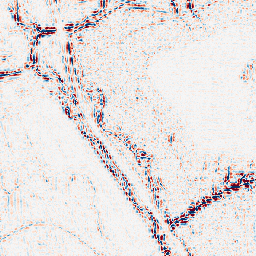
Category: wavelet
Decomposition family: wavelet_biorthogonal
Decomposition parameters: wavelet: bior2.4
level: 2
Upsampling method: sinc_blackman
Upsampling parameters: scale: 8
kernel_size: 16
Upsampling scale: 8